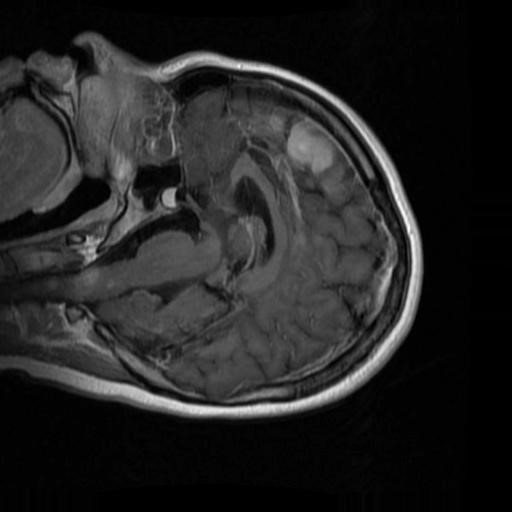
Label: brain_menin